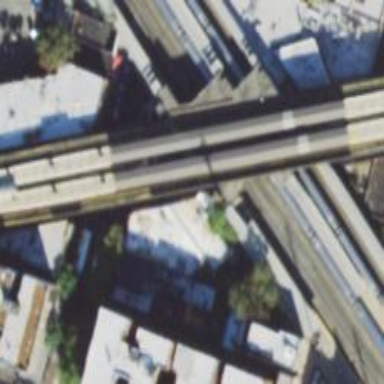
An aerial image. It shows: Bridge with electrified railway tracks.